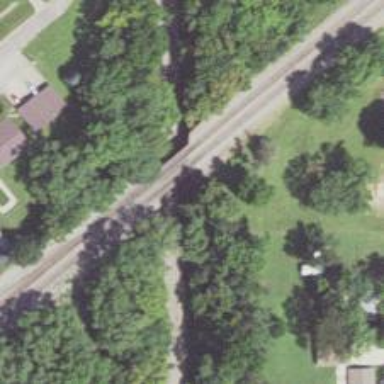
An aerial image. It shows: Junction on the railway.